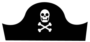
pirate hat